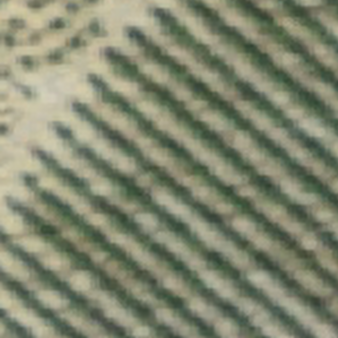
Label: other